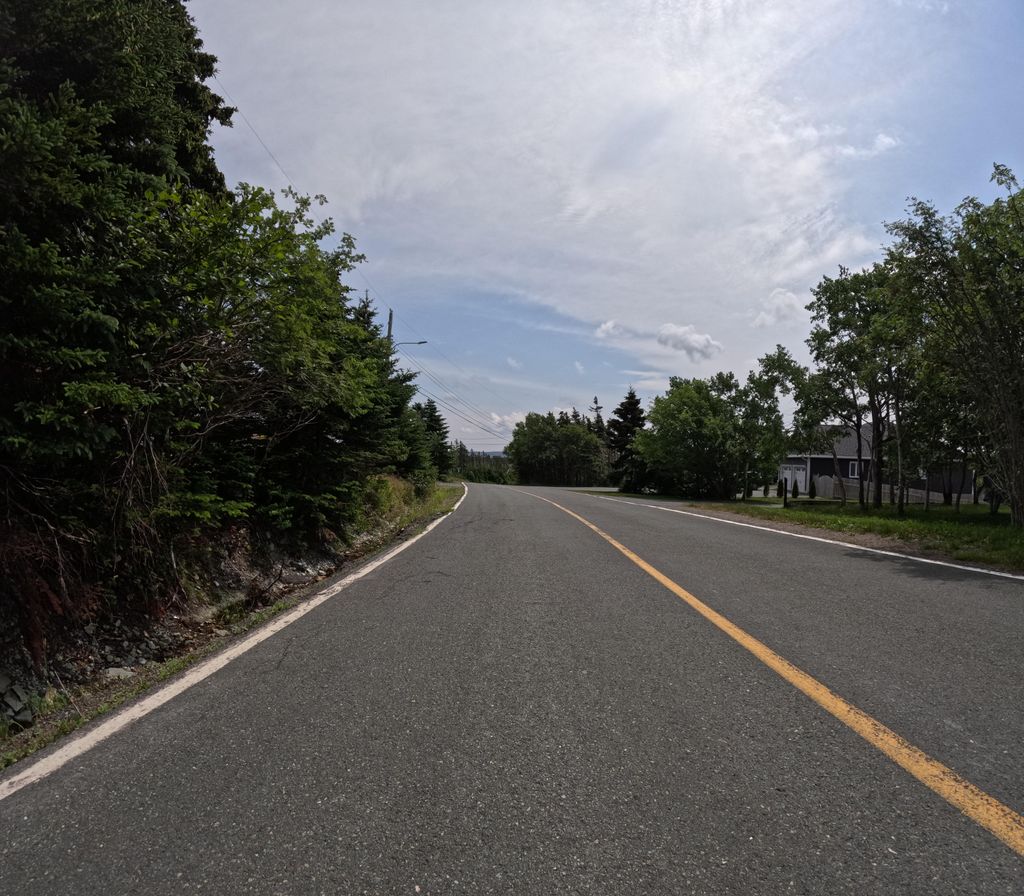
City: st_johns